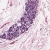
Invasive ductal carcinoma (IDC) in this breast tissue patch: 0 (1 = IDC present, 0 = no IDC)